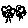
Label: tree